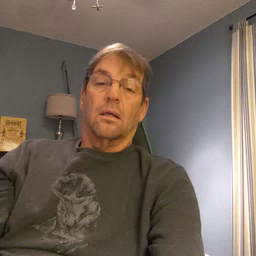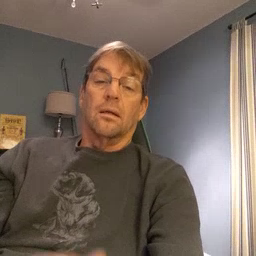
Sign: bed